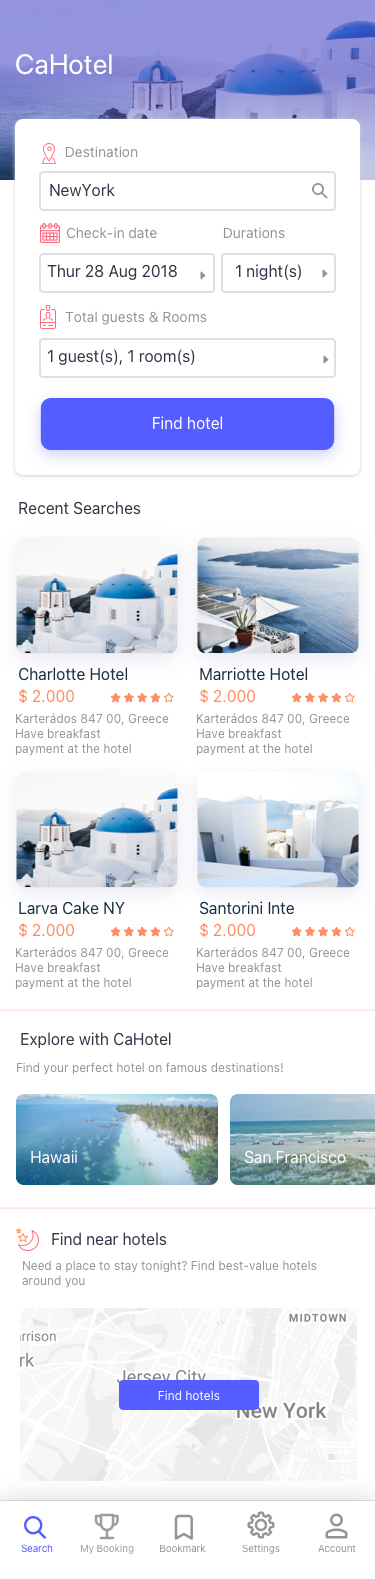
Text in this UI design:
Destination
NewYork
Thur 28 Aug 2018
1 guest(s), 1 room(s)
Check-in date
Total guests & Rooms
1 night(s)
Durations
Find hotel
Recent Searches
Charlotte Hotel
$ 2.000
Karterádos 847 00, Greece
Have breakfast
payment at the hotel
Larva Cake NY
$ 2.000
Karterádos 847 00, Greece
Have breakfast
payment at the hotel
Marriotte Hotel
$ 2.000
Karterádos 847 00, Greece
Have breakfast
payment at the hotel
Santorini Inte
$ 2.000
Karterádos 847 00, Greece
Have breakfast
payment at the hotel
Explore with CaHotel
Find your perfect hotel on famous destinations!
Hawaii
San Francisco
Find near hotels
Need a place to stay tonight? Find best-value hotels
around you
Find hotels
Account
Bookmark
Search
Settings
My Booking
CaHotel